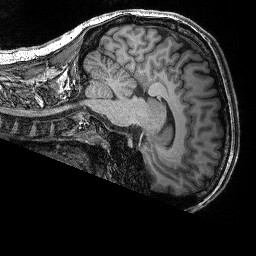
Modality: T1w
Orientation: sagittal
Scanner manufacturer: siemens
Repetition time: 2.25 s
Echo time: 0.00418 s